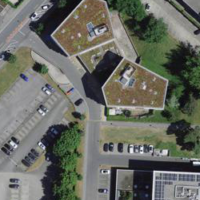
EUNIS habitat code: 54
Species observed at this site:
Garrulus glandarius